Field crop: maize
Growth stage: 2
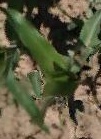
Species: maize